Field crop: maize
Growth stage: 1
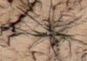
Species: lolium